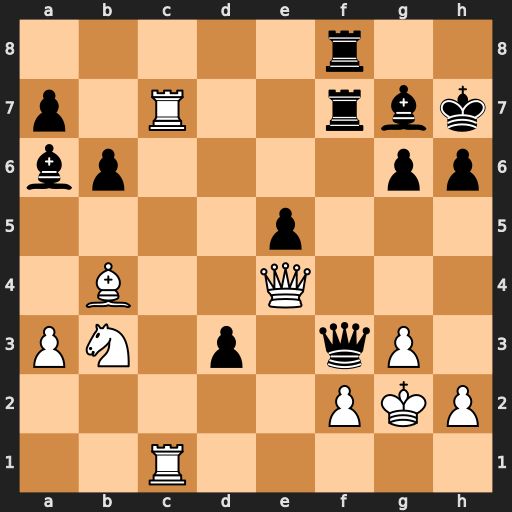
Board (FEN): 5r2/p1R2rbk/bp4pp/4p3/1B2Q3/PN1p1qP1/5PKP/2R5
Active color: w
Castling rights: -
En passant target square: -
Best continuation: Qxf3 Rxf3 Bxf8